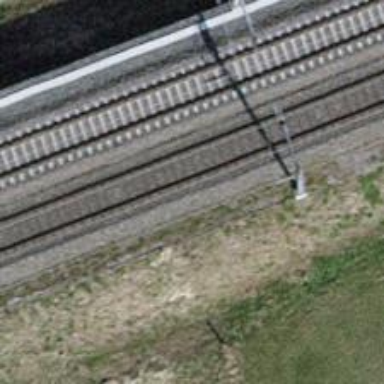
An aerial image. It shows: Railway track with contact line for electrification.